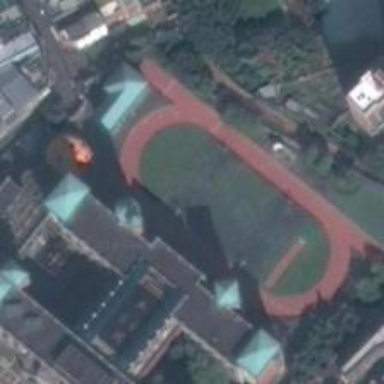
The playground covered by the lawn while there some exquisite blue buildings beside .